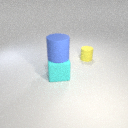
large cyan rubber cube below large blue rubber cylinder